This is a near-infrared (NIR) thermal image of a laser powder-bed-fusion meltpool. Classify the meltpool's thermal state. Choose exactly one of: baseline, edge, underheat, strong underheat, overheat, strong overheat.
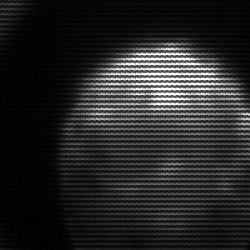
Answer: edge